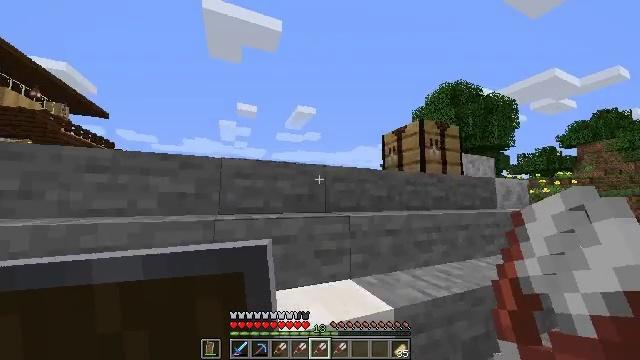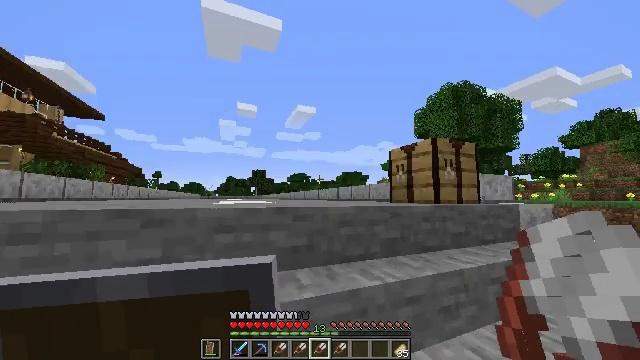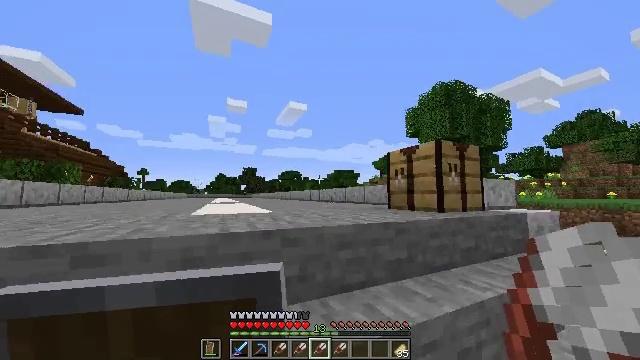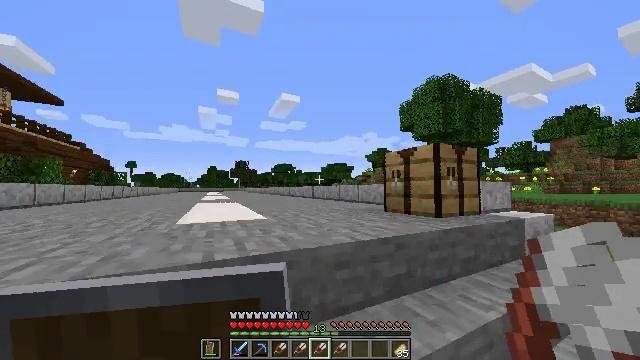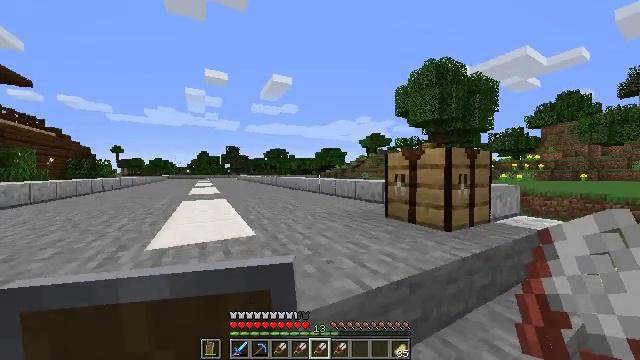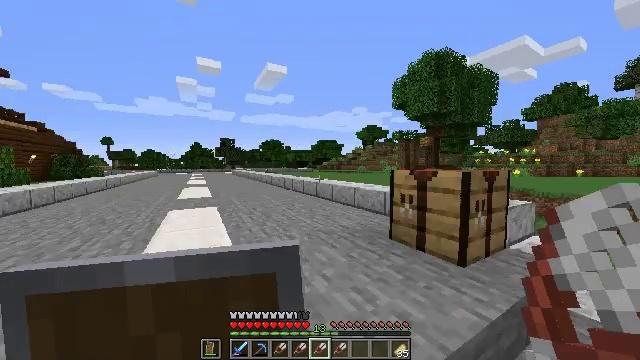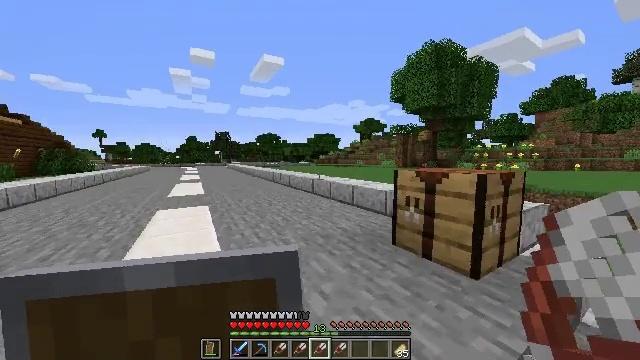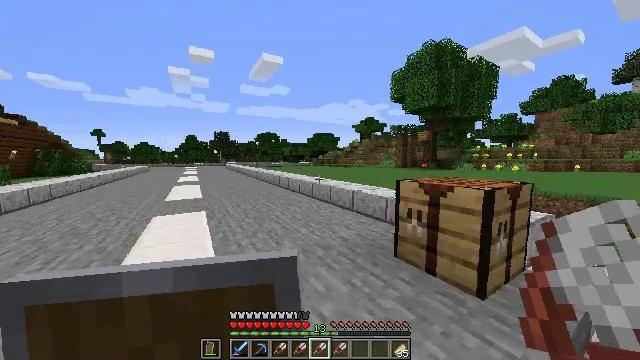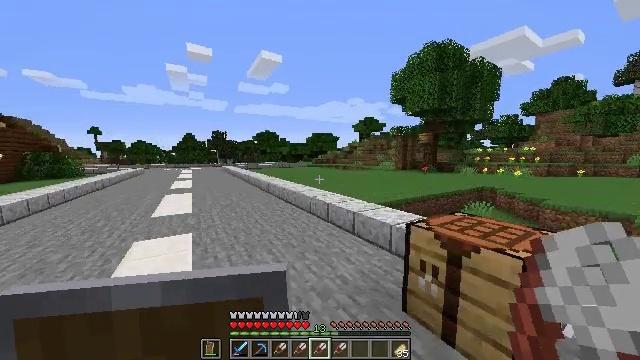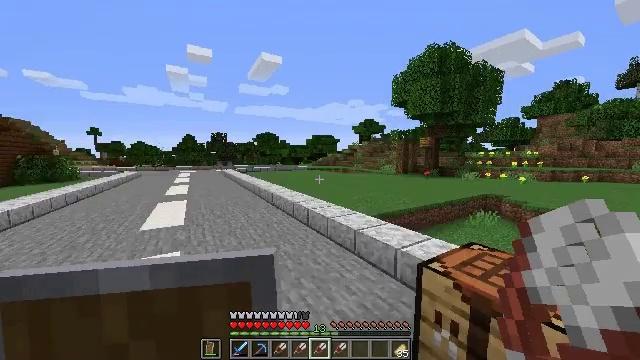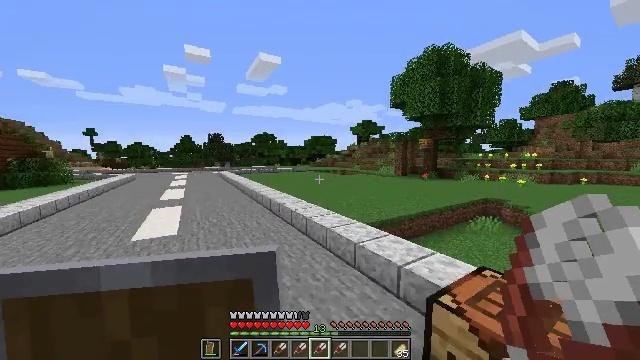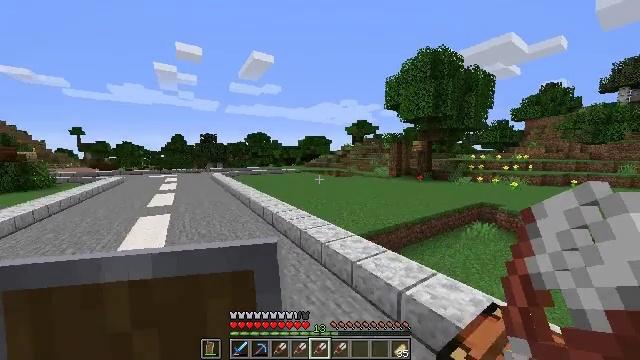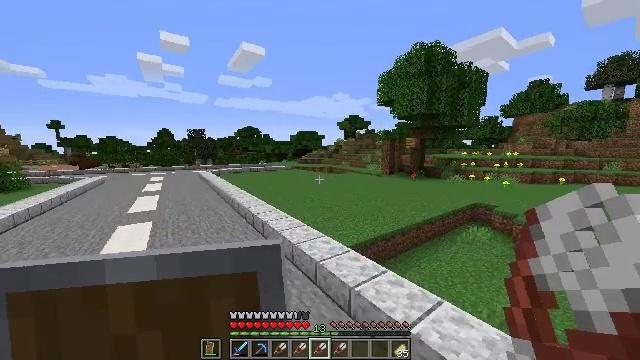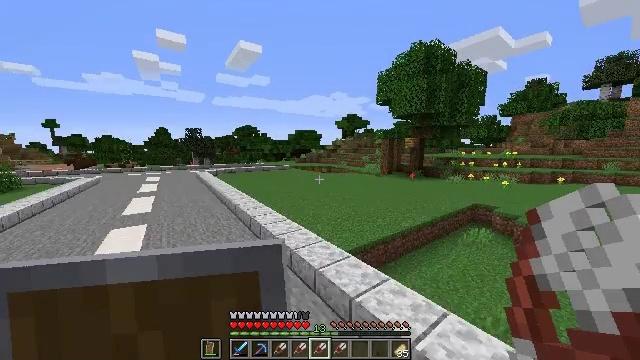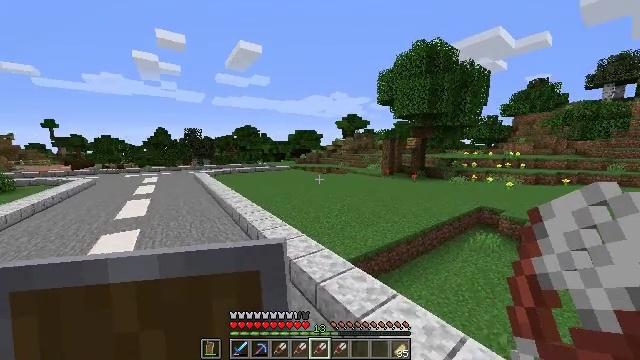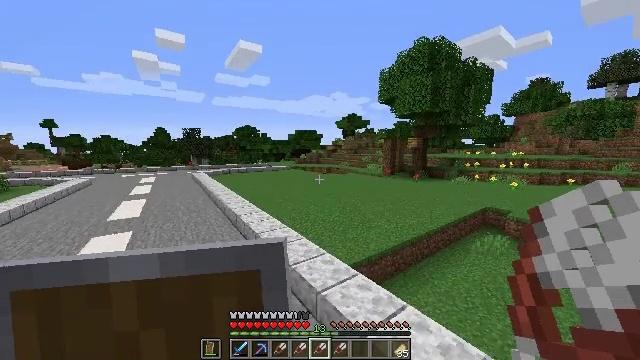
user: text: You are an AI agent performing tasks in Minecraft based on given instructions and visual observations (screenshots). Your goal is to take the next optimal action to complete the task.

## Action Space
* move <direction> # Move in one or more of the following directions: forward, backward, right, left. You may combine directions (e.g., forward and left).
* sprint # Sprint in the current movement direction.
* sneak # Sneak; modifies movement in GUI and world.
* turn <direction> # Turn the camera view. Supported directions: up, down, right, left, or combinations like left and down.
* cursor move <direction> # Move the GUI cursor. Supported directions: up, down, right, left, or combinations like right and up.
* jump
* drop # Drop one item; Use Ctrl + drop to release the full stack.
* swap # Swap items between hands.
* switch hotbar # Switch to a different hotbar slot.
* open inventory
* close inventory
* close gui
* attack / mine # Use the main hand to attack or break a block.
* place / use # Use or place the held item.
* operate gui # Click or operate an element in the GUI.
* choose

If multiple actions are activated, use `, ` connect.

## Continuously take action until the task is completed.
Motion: motion action
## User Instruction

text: Remove birch leaves from trees.
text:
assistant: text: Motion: move forward
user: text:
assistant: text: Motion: move forward, turn right
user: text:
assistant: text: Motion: move forward, turn right and down
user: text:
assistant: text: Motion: move forward, turn right and down
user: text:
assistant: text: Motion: move forward, turn right and down
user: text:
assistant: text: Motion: move forward, turn down
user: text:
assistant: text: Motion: move forward
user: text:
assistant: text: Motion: move forward
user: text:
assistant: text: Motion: move forward, jump
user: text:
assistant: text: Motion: move forward, jump
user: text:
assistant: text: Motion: move forward, turn right, jump
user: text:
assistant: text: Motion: move forward, turn right and down, jump
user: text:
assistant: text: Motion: move forward, jump
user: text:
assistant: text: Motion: move forward, jump
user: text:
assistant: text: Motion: move forward, jump
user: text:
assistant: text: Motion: move forward, jump
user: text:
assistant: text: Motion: move forward and move left, jump
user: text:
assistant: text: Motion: move forward and move left, jump
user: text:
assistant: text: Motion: move forward and move left, jump
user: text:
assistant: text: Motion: move forward and move left, jump
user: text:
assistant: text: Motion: move forward and move left, jump
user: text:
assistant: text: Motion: move forward and move left, turn right and down, jump
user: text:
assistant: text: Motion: move forward, jump
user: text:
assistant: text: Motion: move forward and move right, jump
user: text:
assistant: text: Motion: move forward and move right, jump
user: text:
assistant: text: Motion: move forward and move right, jump
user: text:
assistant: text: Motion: move forward and move right, jump
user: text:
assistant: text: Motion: move forward and move right, jump
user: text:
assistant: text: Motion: move forward and move right, jump
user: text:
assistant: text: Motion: move forward and move right, turn right and down, jump